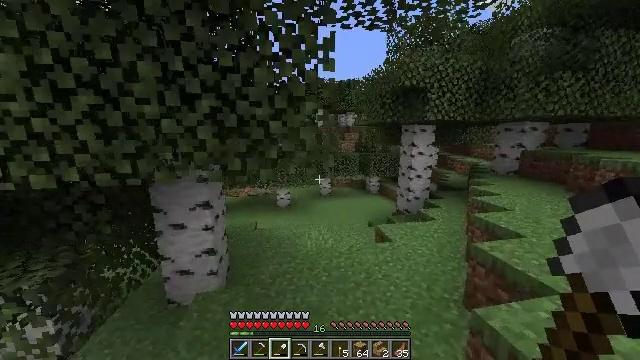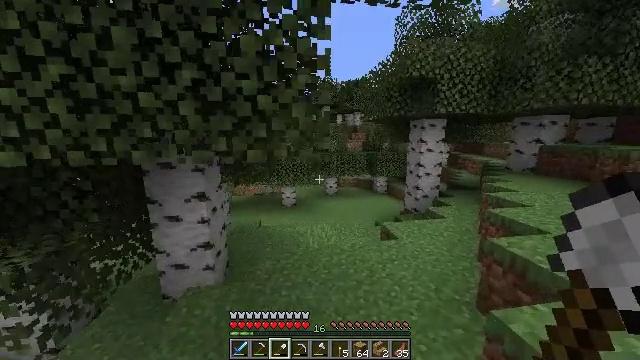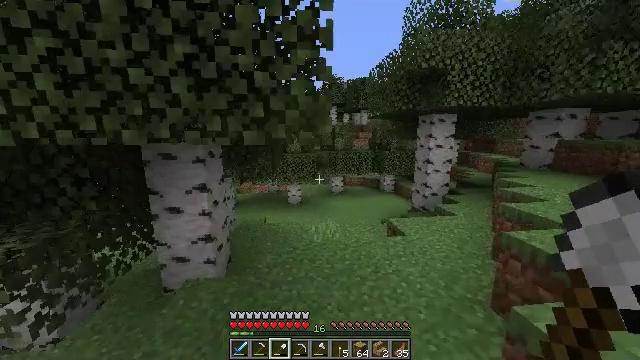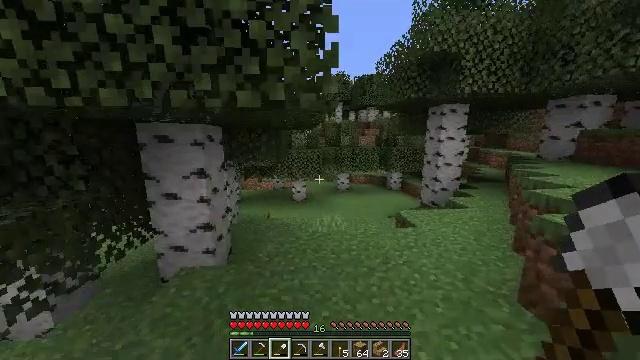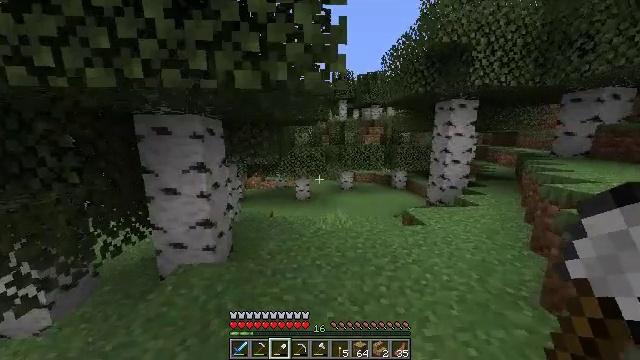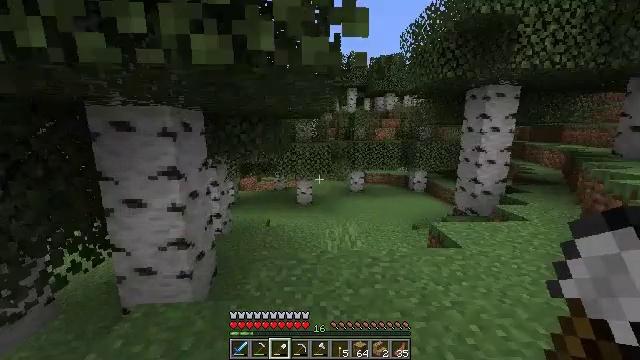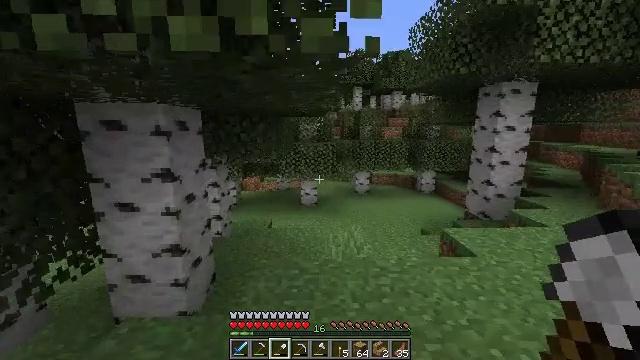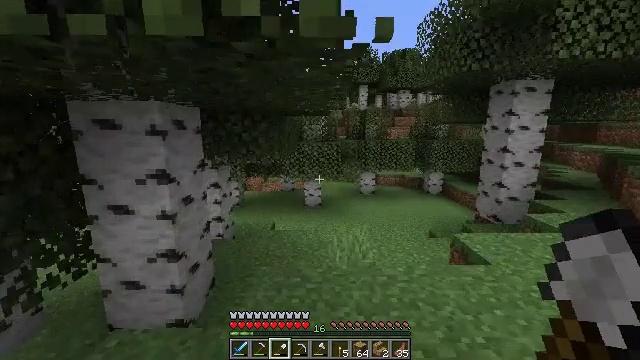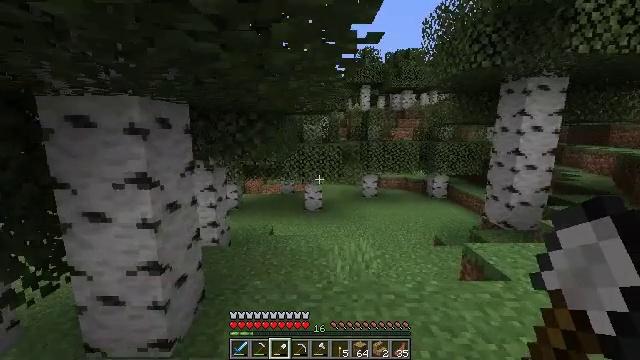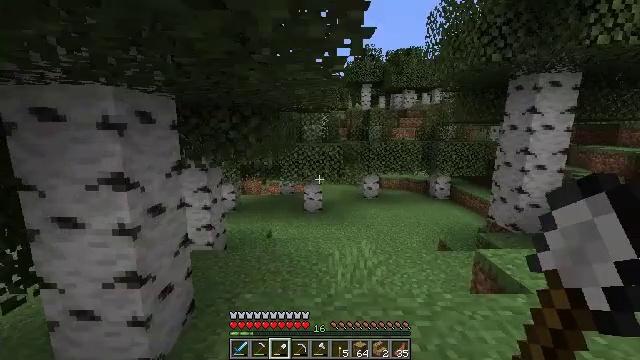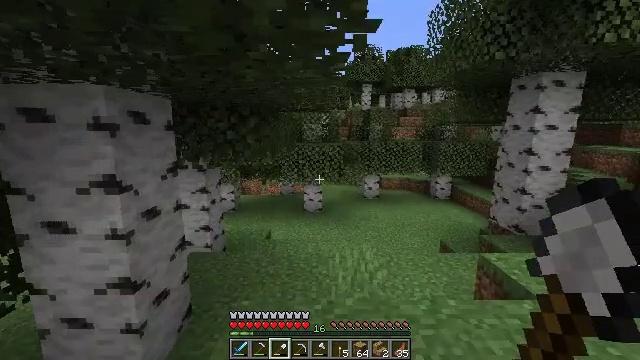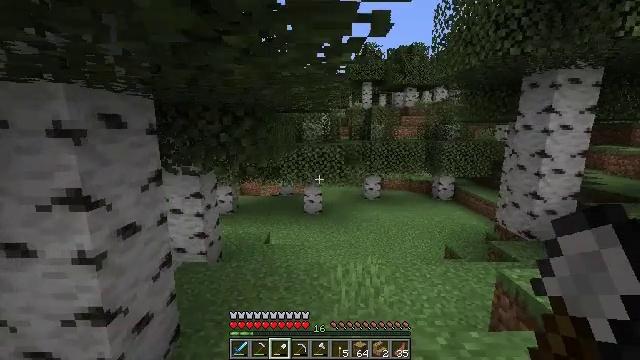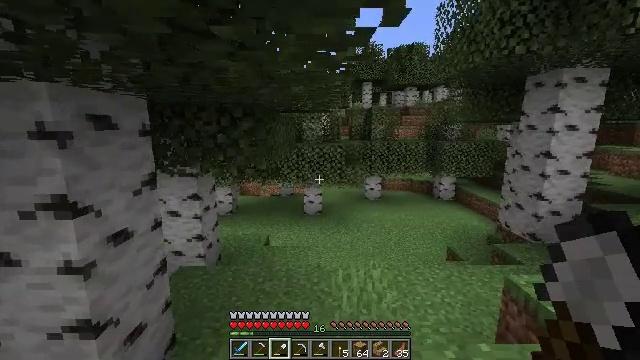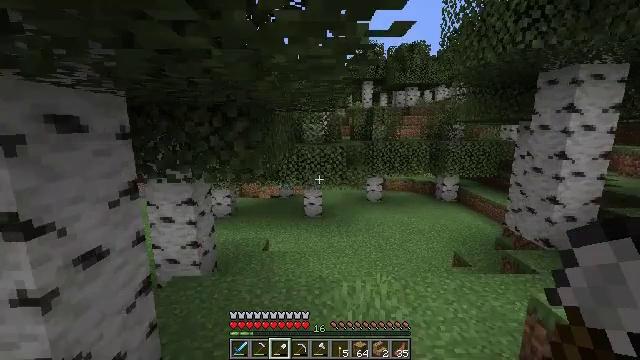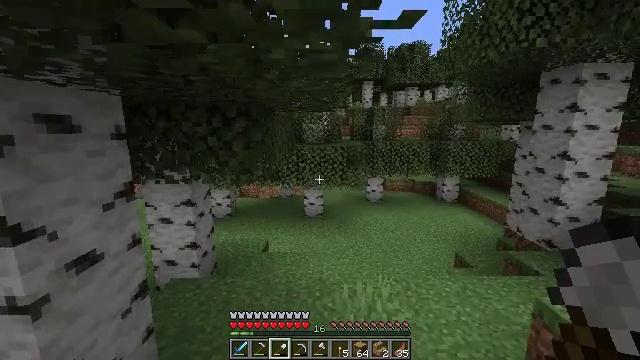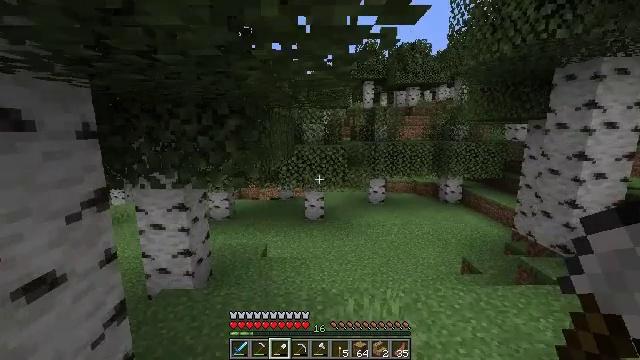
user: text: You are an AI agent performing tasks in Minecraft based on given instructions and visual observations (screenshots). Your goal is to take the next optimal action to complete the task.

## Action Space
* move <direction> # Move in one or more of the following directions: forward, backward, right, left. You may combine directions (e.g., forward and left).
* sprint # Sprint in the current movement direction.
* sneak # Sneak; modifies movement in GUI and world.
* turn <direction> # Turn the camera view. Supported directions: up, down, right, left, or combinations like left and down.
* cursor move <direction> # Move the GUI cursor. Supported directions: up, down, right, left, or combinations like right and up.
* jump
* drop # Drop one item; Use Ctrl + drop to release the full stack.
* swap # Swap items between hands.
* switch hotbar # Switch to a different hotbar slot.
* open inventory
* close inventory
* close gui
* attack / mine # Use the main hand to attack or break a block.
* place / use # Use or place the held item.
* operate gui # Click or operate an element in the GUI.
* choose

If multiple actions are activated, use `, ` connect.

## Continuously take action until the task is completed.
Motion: motion action
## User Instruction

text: Mine the stonecutter block.
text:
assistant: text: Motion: move forward, turn left
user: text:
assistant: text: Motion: move forward, turn left
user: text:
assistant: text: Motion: move forward, turn left
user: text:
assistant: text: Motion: move forward
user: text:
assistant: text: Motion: move forward, turn left
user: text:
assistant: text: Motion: move forward, turn left
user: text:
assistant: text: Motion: move forward, turn left
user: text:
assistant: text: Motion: move forward
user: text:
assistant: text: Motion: move forward
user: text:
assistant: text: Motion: move forward
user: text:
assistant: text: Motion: move forward
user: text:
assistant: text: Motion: move forward
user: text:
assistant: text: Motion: move forward
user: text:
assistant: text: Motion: move forward
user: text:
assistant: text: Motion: move forward
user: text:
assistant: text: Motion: move forward
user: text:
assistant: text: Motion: move forward
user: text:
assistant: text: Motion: move forward
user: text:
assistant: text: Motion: move forward
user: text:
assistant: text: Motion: move forward
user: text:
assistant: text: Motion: move forward
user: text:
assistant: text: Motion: move forward, turn left
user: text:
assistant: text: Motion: move forward, turn left
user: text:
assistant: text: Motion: move forward
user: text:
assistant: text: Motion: move forward
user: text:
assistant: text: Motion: move forward
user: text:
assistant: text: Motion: move forward
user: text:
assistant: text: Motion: move forward
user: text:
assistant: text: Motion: move forward
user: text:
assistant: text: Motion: no_op